Question: I have a program that uses an input tab with multiple entry boxes for a user to fill out, and when those entry boxes are filled in, I hit run and another program will run the data entered. I'd like for my program to have a tab button with a plus sign that will duplicate the tabs dynamically so that I can run multiple instances. I'd like for each tab to use the same name, but have a variant at the end - e.g. "EntryBox0", "EntryBox1", "EntryBox2".
Is there an easy way to do this, while keeping the formatting (widget positions) the same in all tabs?
My first thought was to code the multiple tabs manually and have a hide/unhide button for each tab, however that would be a lot more code.

I'd like to add the + sign next to "Tab 2". All of the tabs will identical. The widgets will have same name, but have a dynamic number at the end to identify which tab is being used.
---
'''
from Stage import Ui_Form
from Tabs import Ui_TabPage
class TabPage(QWidget, Ui_TabPage):
def __init__(self, parent=None):
super().__init__(parent)
self.setupUi(self)
class Stage(QMainWindow, Ui_Form):
def __init__(self, parent=None):
super().__init__(parent)
self.setupUi(self)
button = QtWidgets.QToolButton()
button.setToolTip('Add New Tab')
button.clicked.connect(self.addNewTab)
button.setIcon(self.style().standardIcon(
QtWidgets.QStyle.SP_DialogYesButton))
self.tabWidget.setCornerWidget(button, QtCore.Qt.TopRightCorner)
self.addNewTab()
def addNewTab(self):
text = 'Tab %d' % (self.tabWidget.count() + 1)
self.tabWidget.addTab(TabPage(self.tabWidget), text)
if __name__ == '__main__':
app = QtWidgets.QApplication(sys.argv)
window = Stage()
window.setGeometry(600, 100, 300, 200)
window.show()
sys.exit(app.exec_())
'''
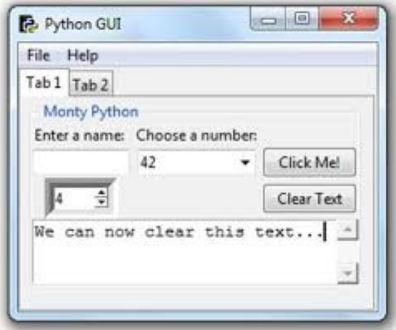
Answer: The 'QTabWidget' class has a <URL> - but, to me, that seems more user-friendly, since the button won't move when a new tab is added. The tabs themselves can be easily duplicated by creating a separate class for the tab page.
Below is a simple demo script that implements that:

'''
import sys
from PyQt5 import QtCore, QtWidgets
class TabPage(QtWidgets.QWidget):
def __init__(self, parent=None):
super().__init__(parent)
group = QtWidgets.QGroupBox('Monty Python')
layout = QtWidgets.QVBoxLayout(self)
layout.addWidget(group)
grid = QtWidgets.QGridLayout(group)
grid.addWidget(QtWidgets.QLabel('Enter a name:'), 0, 0)
grid.addWidget(QtWidgets.QLabel('Choose a number:'), 0, 1)
grid.addWidget(QtWidgets.QLineEdit(), 1, 0)
grid.addWidget(QtWidgets.QComboBox(), 1, 1)
grid.addWidget(QtWidgets.QPushButton('Click Me!'), 1, 2)
grid.addWidget(QtWidgets.QSpinBox(), 2, 0)
grid.addWidget(QtWidgets.QPushButton('Clear Text'), 2, 2)
grid.addWidget(QtWidgets.QTextEdit(), 3, 0, 1, 3)
class Window(QtWidgets.QWidget):
def __init__(self):
super().__init__()
self.tabs = QtWidgets.QTabWidget()
layout = QtWidgets.QVBoxLayout(self)
layout.addWidget(self.tabs)
button = QtWidgets.QToolButton()
button.setToolTip('Add New Tab')
button.clicked.connect(self.addNewTab)
button.setIcon(self.style().standardIcon(
QtWidgets.QStyle.SP_DialogYesButton))
self.tabs.setCornerWidget(button, QtCore.Qt.TopRightCorner)
self.addNewTab()
def addNewTab(self):
text = 'Tab %d' % (self.tabs.count() + 1)
self.tabs.addTab(TabPage(self.tabs), text)
if __name__ == '__main__':
app = QtWidgets.QApplication(sys.argv)
window = Window()
window.setGeometry(600, 100, 300, 200)
window.show()
sys.exit(app.exec_())
'''